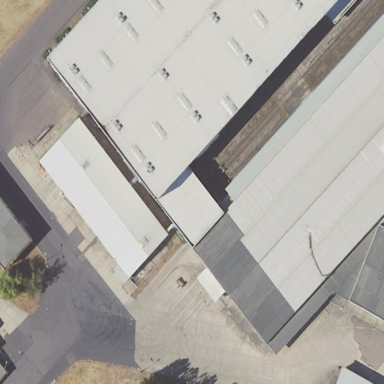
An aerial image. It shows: View of roof of building.